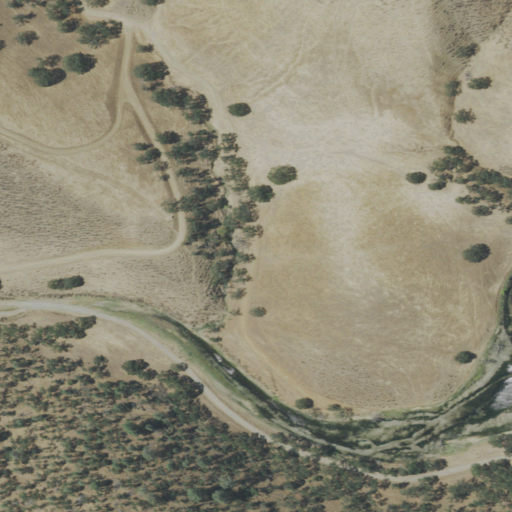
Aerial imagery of valley in California named Long Gulch containing grassland, shrub, mixed forest, herbaceous wetlands, and open water